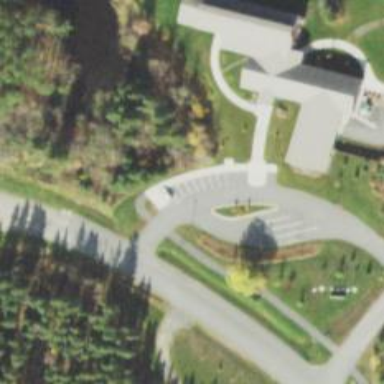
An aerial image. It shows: Ranger station building.